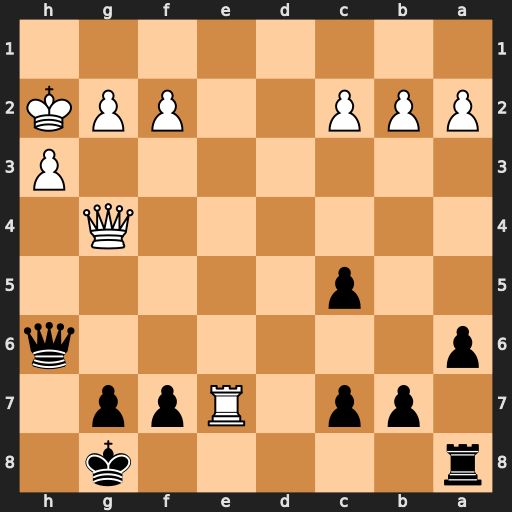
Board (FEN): r5k1/1pp1Rpp1/p6q/2p5/6Q1/7P/PPP2PPK/8
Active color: b
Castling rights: -
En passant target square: -
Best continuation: Qd6+ f4 Qxe7